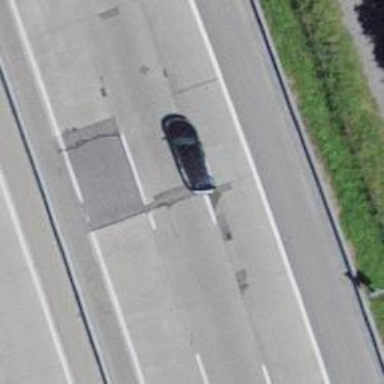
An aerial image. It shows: Asphalt motorway.